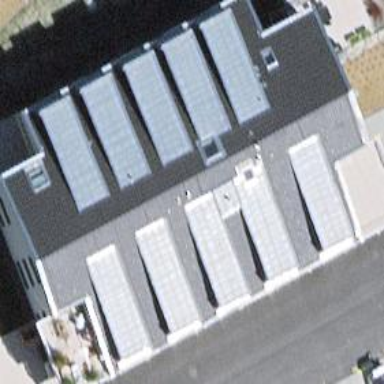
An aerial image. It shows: Building with gabled roof oriented along its length.